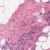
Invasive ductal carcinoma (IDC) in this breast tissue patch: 0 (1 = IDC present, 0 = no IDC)